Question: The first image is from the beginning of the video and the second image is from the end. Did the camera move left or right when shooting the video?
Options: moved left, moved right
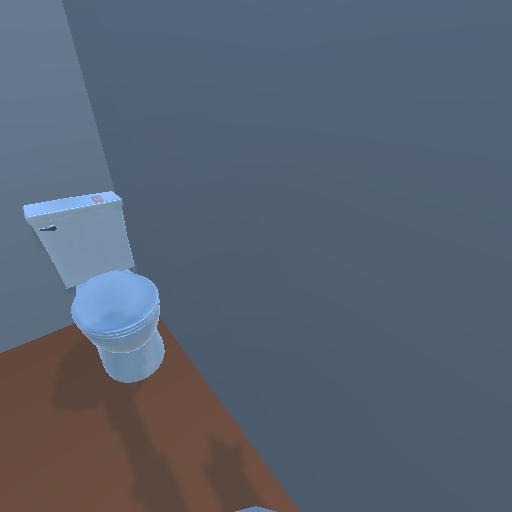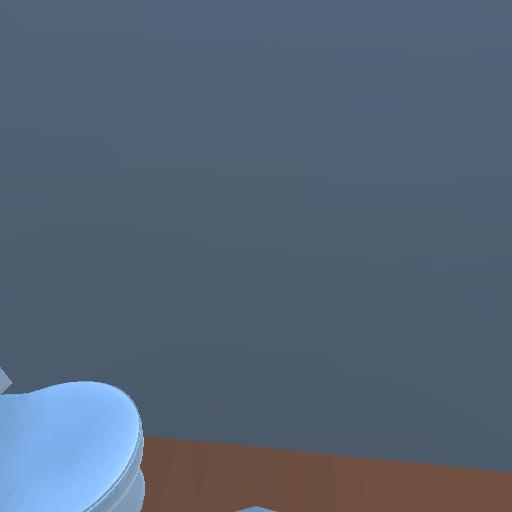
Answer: moved left